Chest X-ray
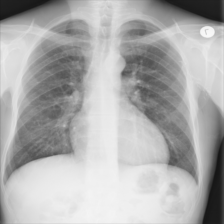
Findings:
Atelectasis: negative
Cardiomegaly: positive
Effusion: negative
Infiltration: negative
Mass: negative
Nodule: negative
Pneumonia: negative
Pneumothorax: negative
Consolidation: negative
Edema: negative
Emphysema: negative
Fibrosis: negative
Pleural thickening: negative
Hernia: negative